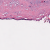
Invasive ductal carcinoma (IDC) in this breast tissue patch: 0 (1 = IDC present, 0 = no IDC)